Group 1:
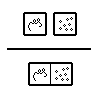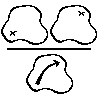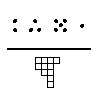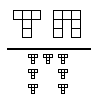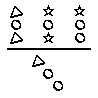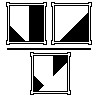
Group 2:
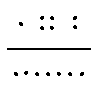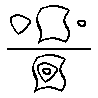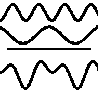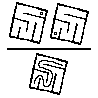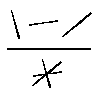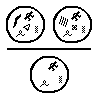
Rule separating the two groups: The order in which the objects in the top half are combined to make the object in the lower half matters vs. not so.
Concepts: function
Comments: Operations depicted in right-sorted examples are called "commutative".

"Order matters" here means that if the objects in the top half were to switch places, the output would look different.
Author: Leo Crabbe
Reference: https://en.wikipedia.org/wiki/Commutative_property